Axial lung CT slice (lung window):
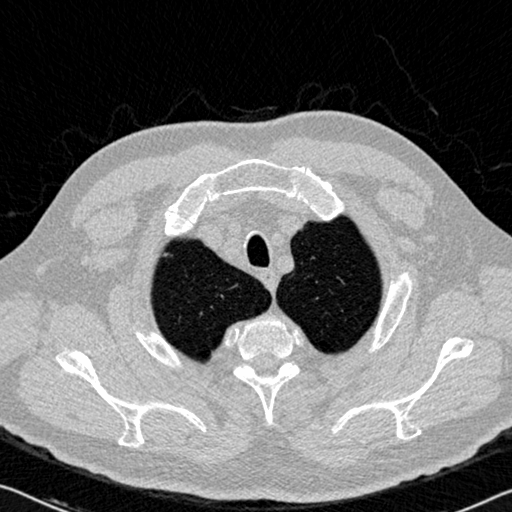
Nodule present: no